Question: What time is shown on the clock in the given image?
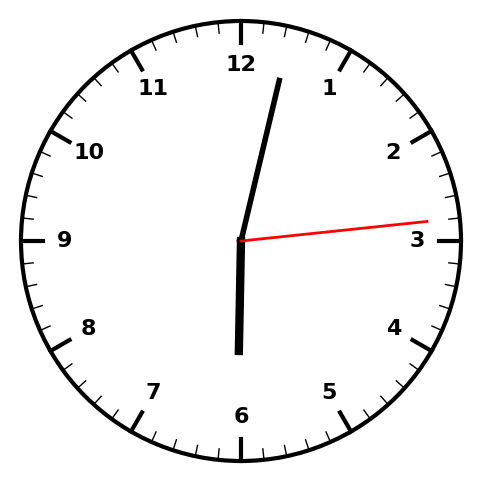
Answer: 06:02:14